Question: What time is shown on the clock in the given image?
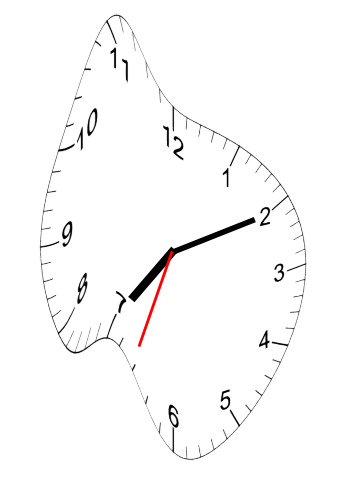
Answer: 07:10:33